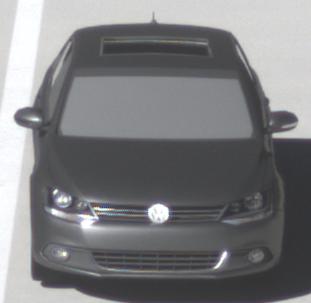
Make: VW
Model: Jetta 1.2 TSI
Detailed model: Jetta (IV)
Model produced from: 2011/01
Model produced until: 2014/08
Doors: 4
Color: gray
Road condition: dry road
Daytime: morning or afternoon
Contrast: high contrast